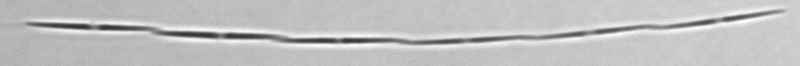
Label: Pseudo-nitzschia